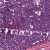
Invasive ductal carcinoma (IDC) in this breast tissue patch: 0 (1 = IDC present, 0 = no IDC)